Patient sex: M
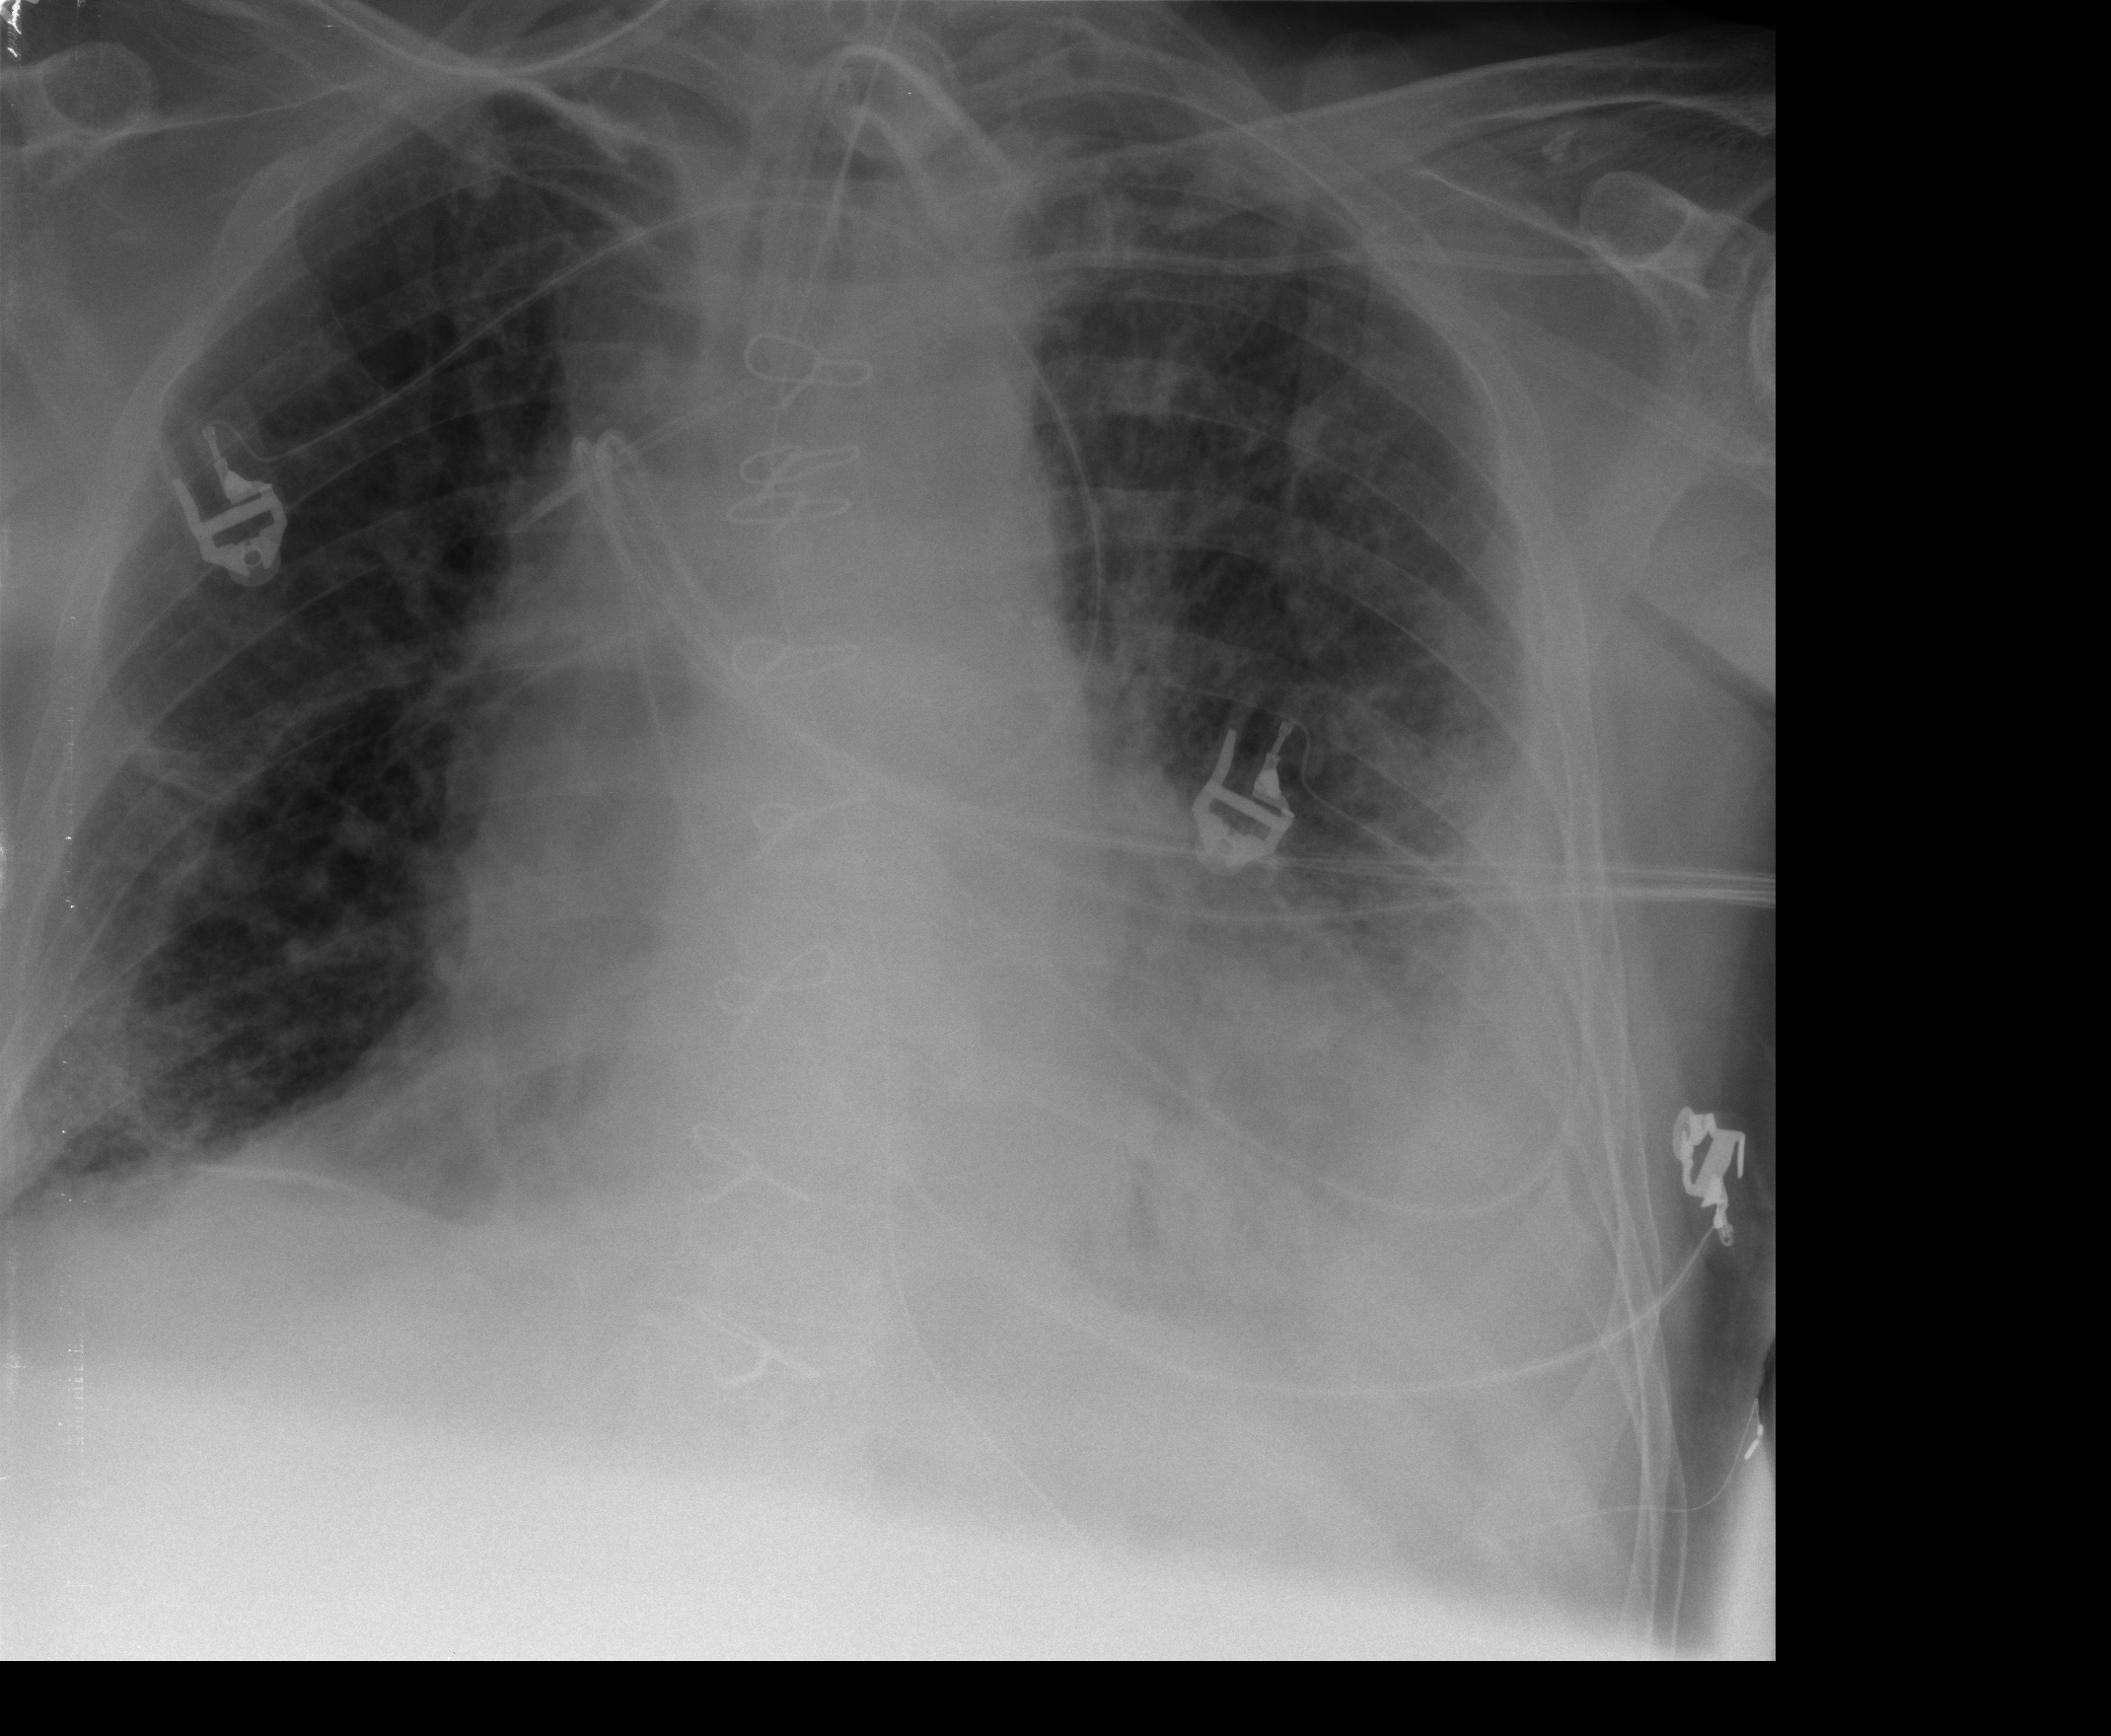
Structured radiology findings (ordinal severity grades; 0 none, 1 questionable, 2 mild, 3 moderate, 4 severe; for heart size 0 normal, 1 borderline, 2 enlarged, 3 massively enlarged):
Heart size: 2
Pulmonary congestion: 2
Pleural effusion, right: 1
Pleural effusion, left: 3
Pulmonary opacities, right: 1
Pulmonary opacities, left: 2
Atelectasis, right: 2
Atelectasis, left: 2